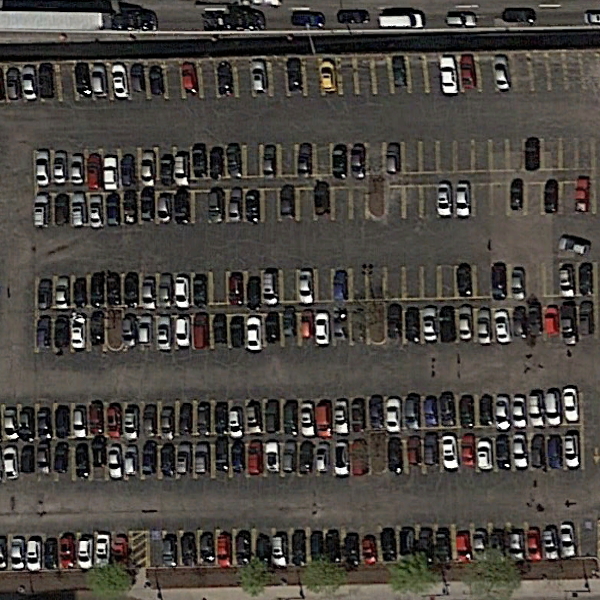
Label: Parking